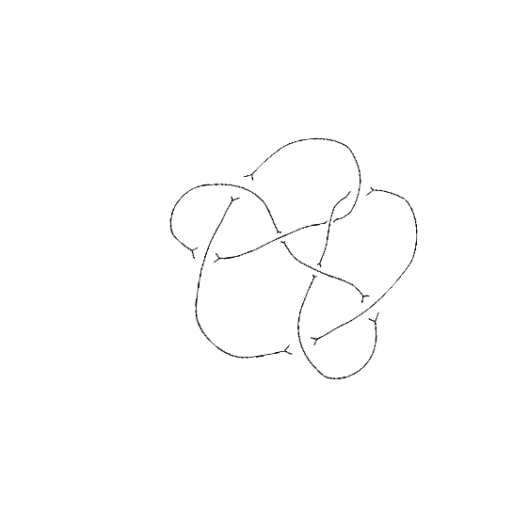
Crossing number: 8